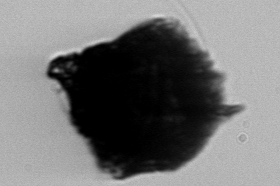
Label: Gonyaulax